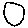
Label: circle